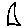
Label: triangle